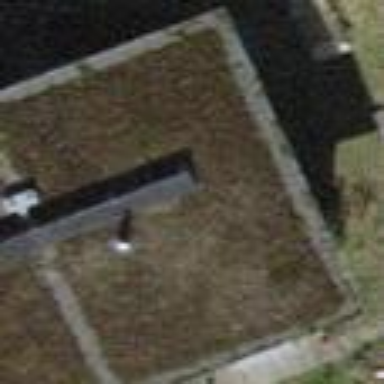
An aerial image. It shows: Building with flat roof.